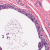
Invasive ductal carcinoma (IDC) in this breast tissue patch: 0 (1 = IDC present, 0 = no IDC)